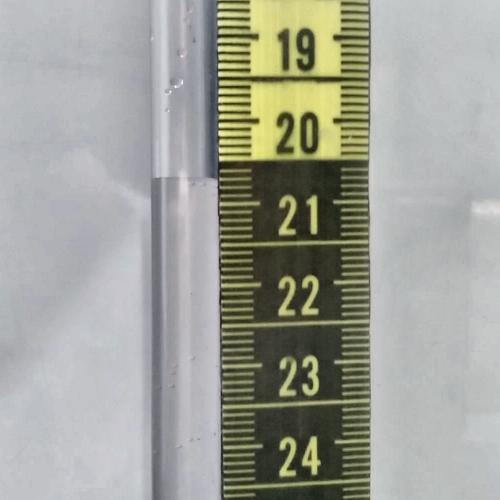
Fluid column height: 20.7 cm